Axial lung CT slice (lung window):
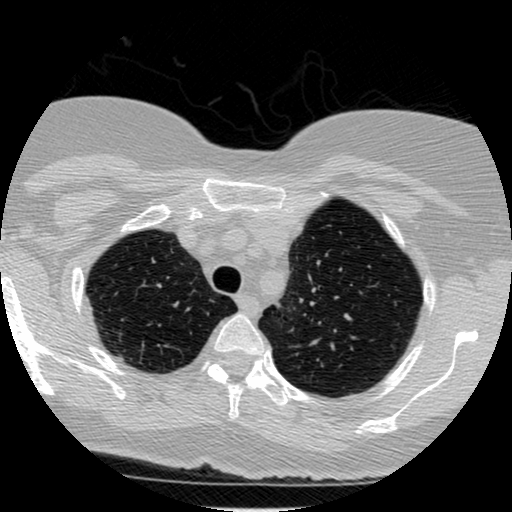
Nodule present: no